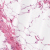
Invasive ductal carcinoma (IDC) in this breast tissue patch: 0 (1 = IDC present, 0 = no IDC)